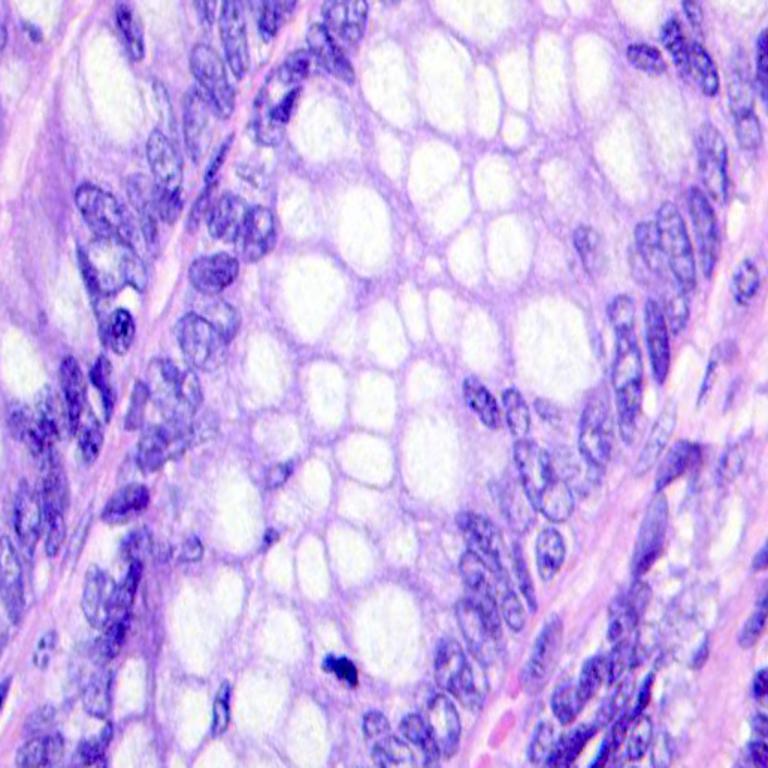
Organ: colon
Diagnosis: benign